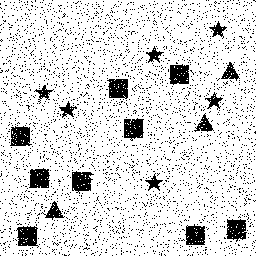
Squares: 9
Triangles: 3
Stars: 6
Total shapes: 18